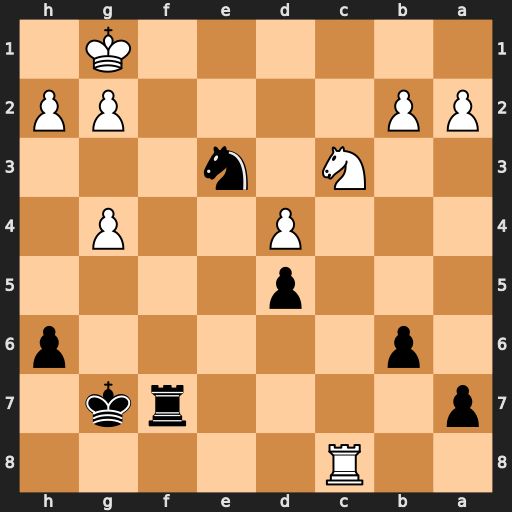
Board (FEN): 2R5/p4rk1/1p5p/3p4/3P2P1/2N1n3/PP4PP/6K1
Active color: b
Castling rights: -
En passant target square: -
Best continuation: Rf1#